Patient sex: M
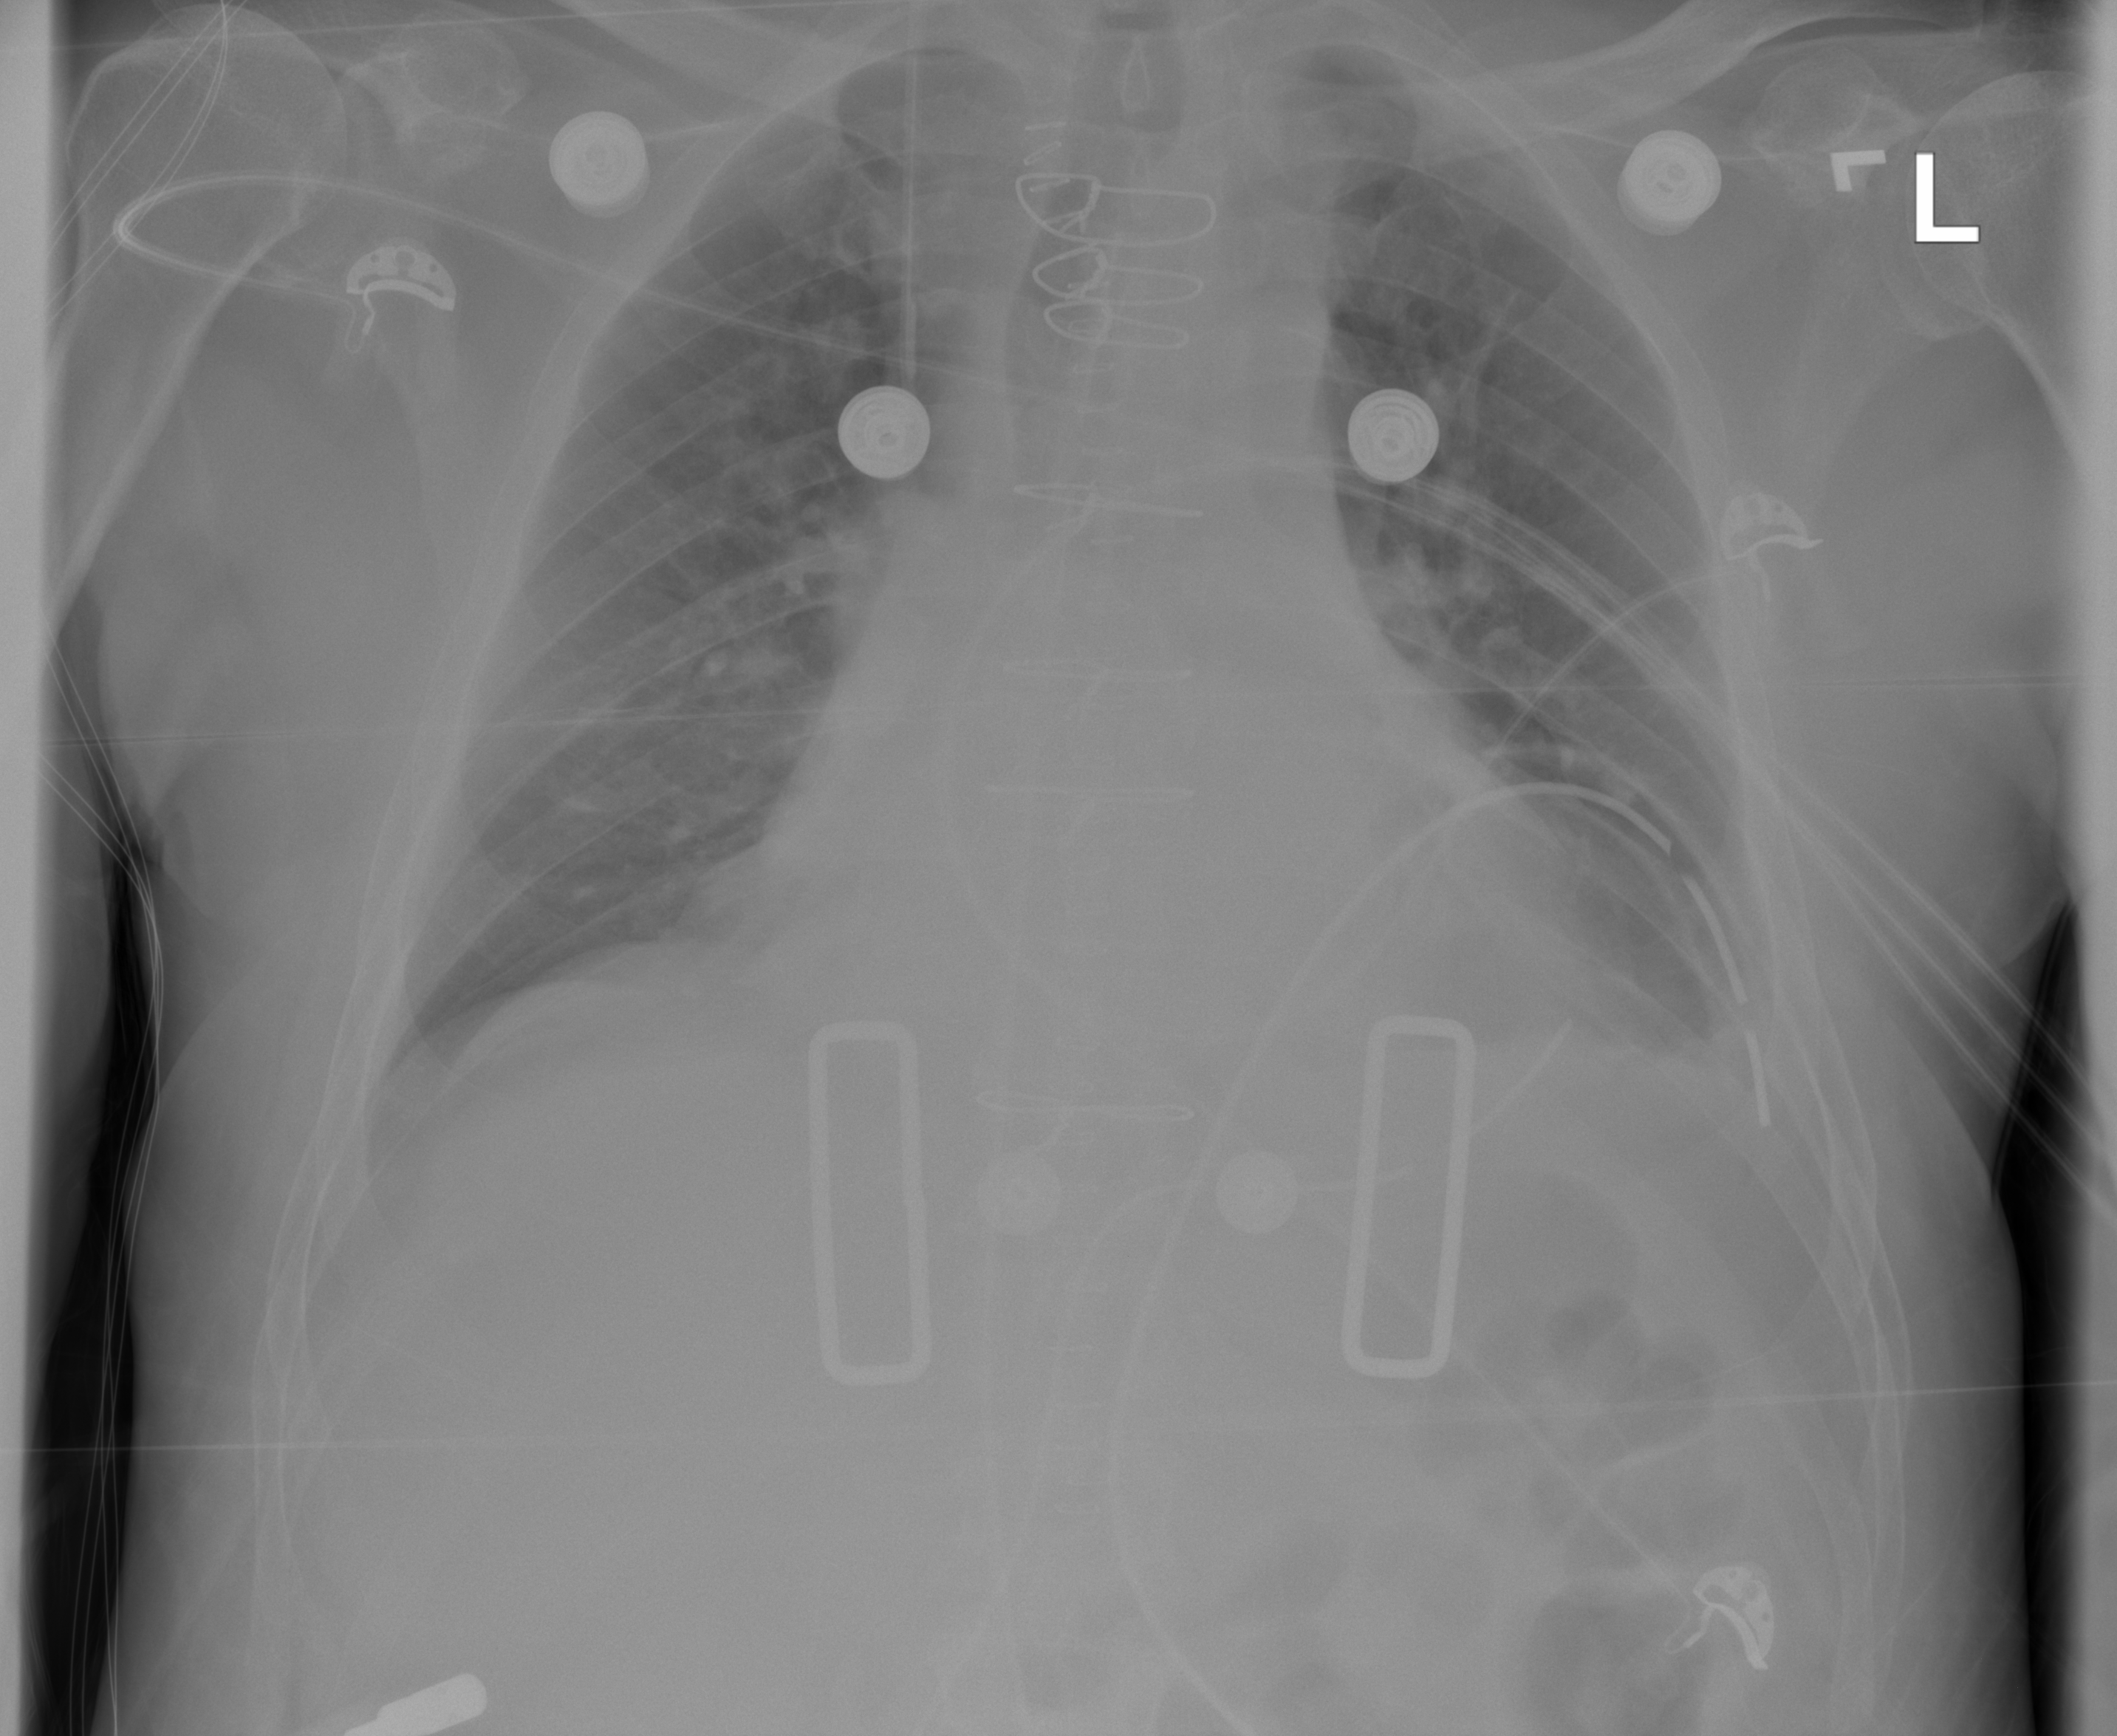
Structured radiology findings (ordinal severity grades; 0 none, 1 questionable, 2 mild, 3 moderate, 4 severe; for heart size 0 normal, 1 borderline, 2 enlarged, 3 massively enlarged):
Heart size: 1
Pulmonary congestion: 1
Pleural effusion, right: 0
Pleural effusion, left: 1
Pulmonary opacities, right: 0
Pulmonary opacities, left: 0
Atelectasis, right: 0
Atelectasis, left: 2